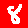
Digit: 8